Question: I have an issue here, I have an entity that contains relationships only, and I need to show in the table generated by backpack crud another field of the entity instead of the id, check it out in the picture below:

For instance, the President is a user, and I want to show the Name of that user instead of the id, is there any way to achieve this?, thanks.
Bests!
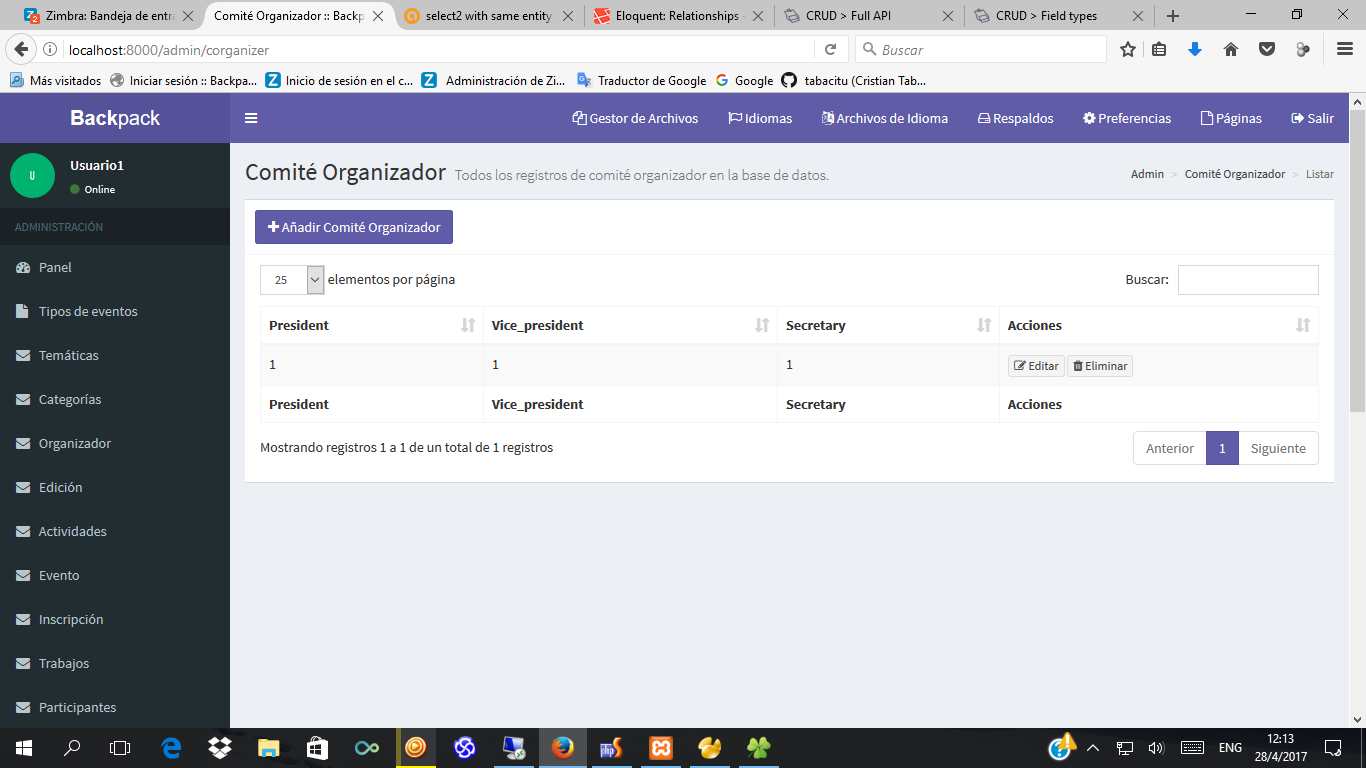
Answer: For 1 to n relation use <URL> column type.
For n t n relation use <URL> column type.
Hope it help you to find right solution :)